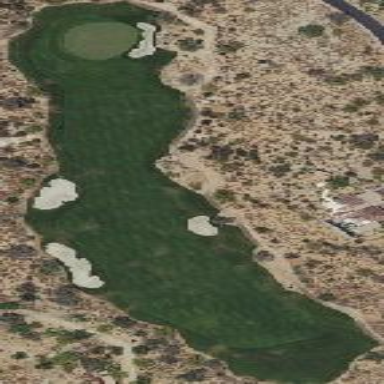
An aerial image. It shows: Area of rough grass used for golf.